Interaction volume radius: 10 \u00c5
Interaction volume height: 15 \u00c5
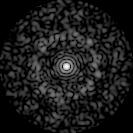
Disorder parameter: 0.8217